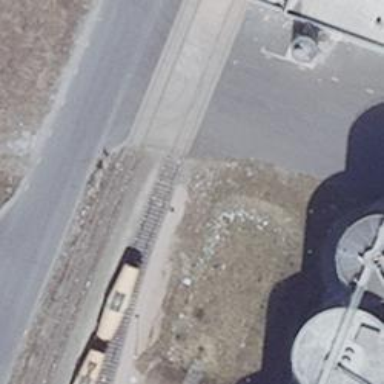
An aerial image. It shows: Railway yard.